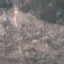
Land use / land cover: HerbaceousVegetation